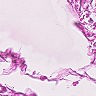
Metastatic tissue present: no